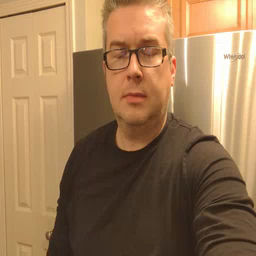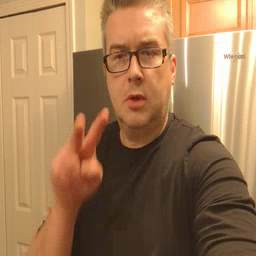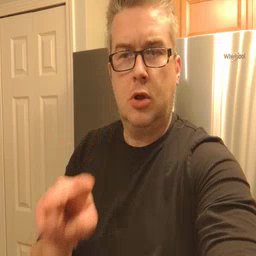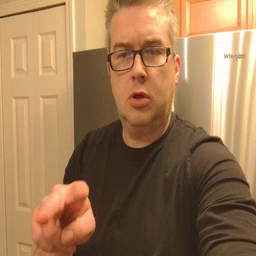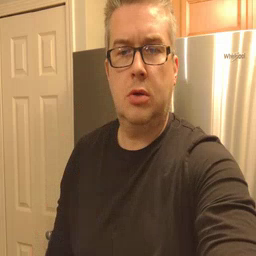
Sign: look